Question: What is happening?
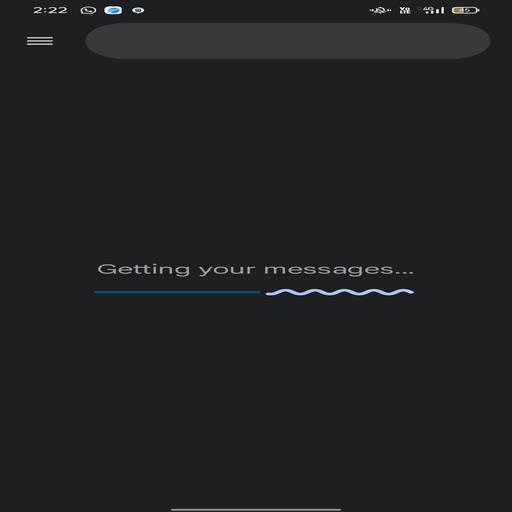
Answer: Getting messages